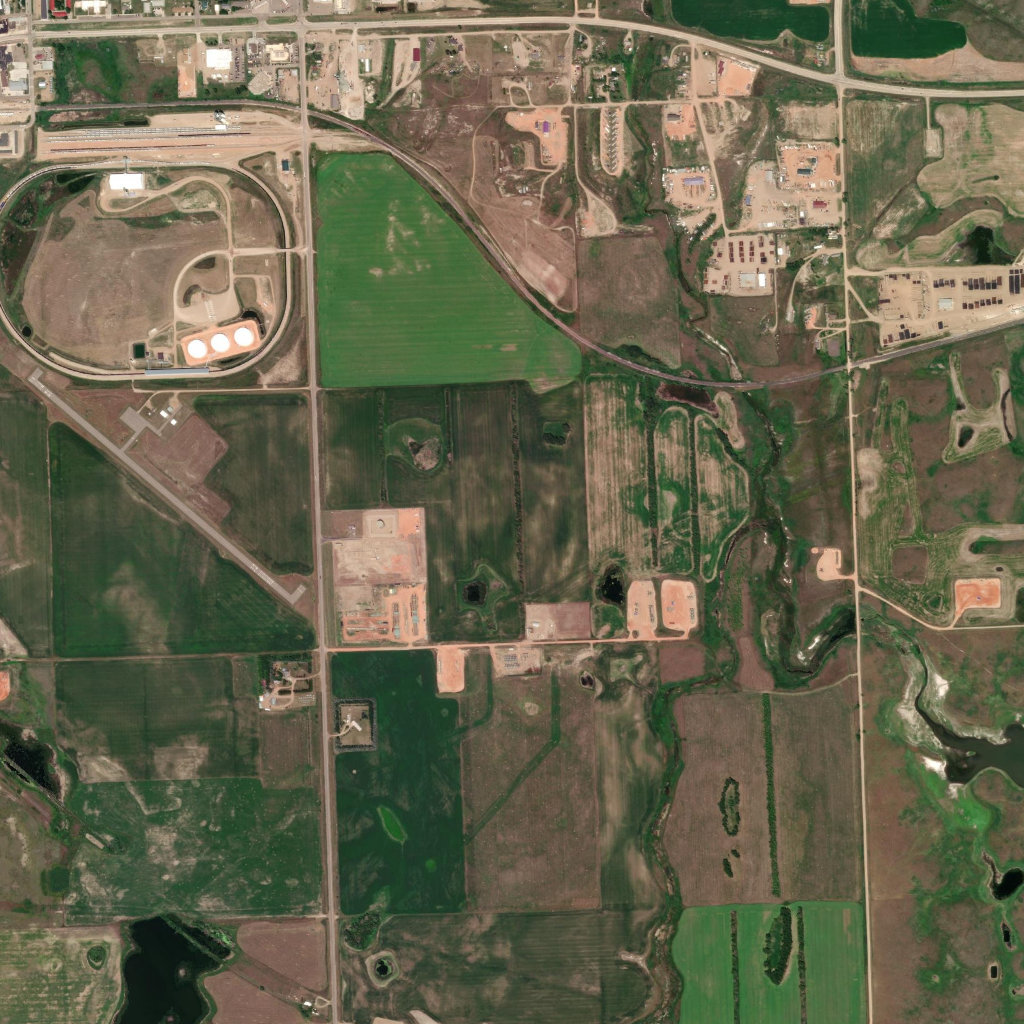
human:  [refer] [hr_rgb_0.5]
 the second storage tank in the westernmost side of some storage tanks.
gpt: <box>[[20, 32, 22, 34, 0]]</box>